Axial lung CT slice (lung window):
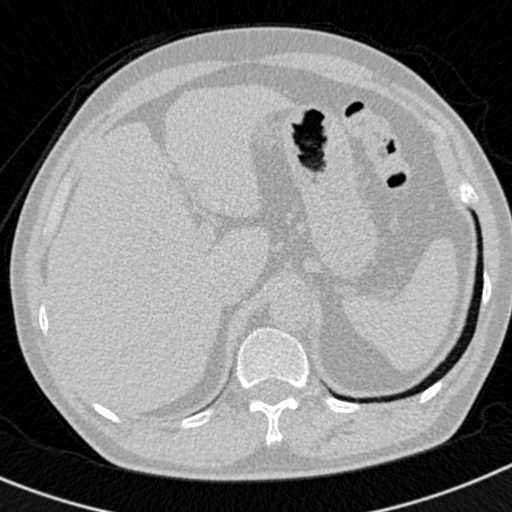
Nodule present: no